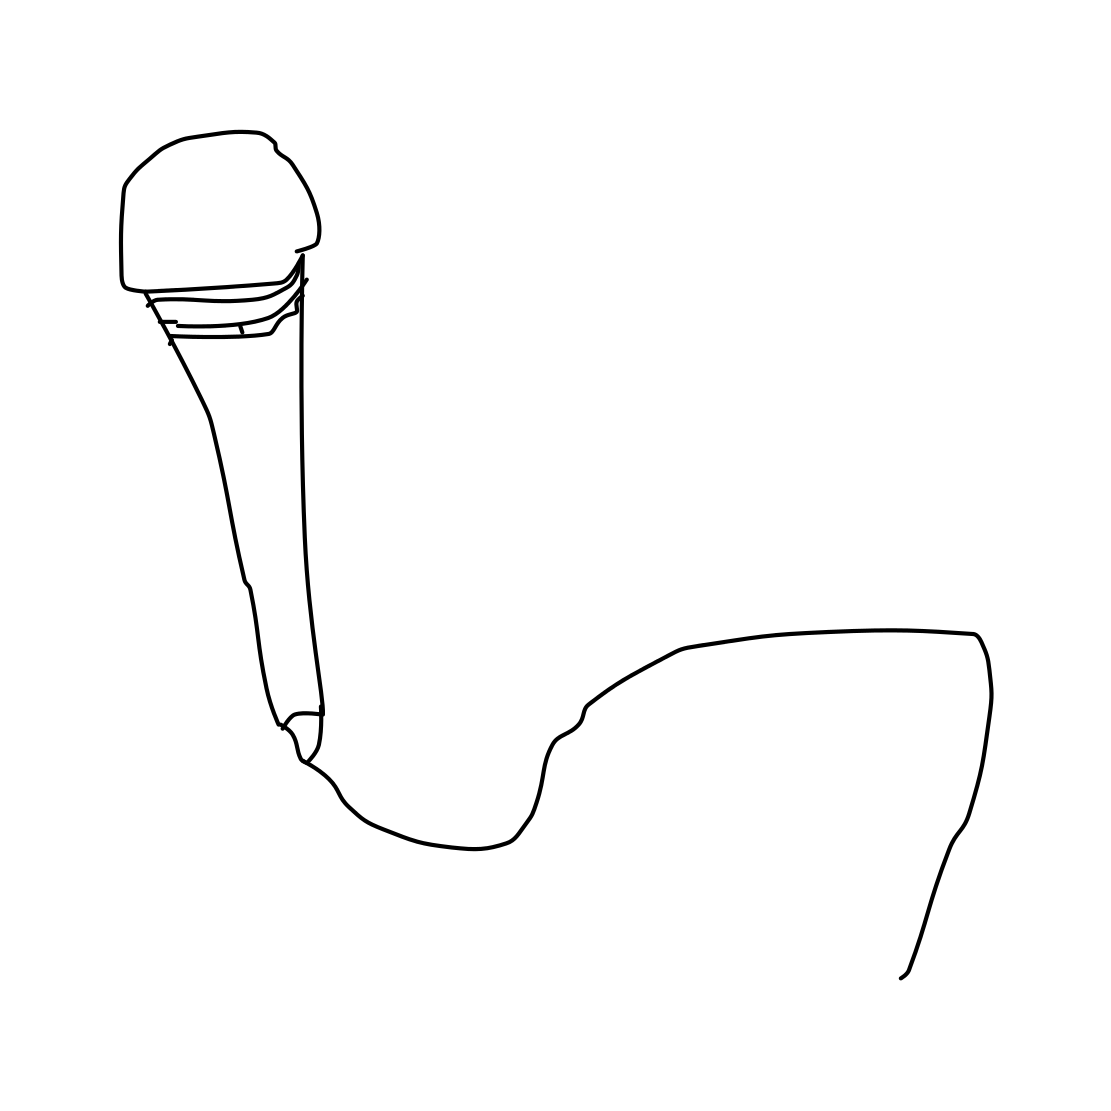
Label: microphone